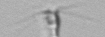
Label: Calciopappus